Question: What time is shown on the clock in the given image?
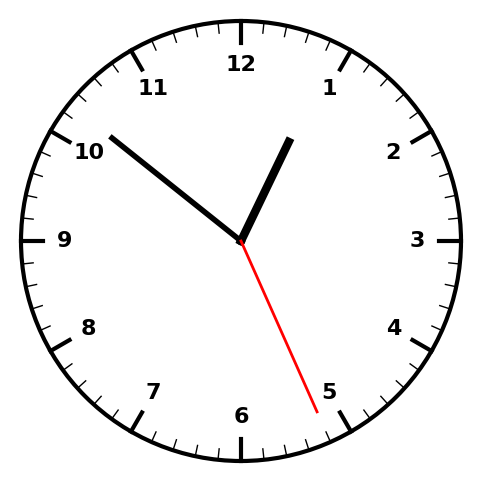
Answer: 12:51:26